Question: When you want to add an hyperlink in powerpoint you can access to it for example with right click in the shape that you want and selecting "Hyperlink...". Then appears this dialog box:

As you can see there appears the slide names but those slides numbers are not the same that you can get with ActivePresentation.Slides(sliNum).Name. How can I get those names with VBA?
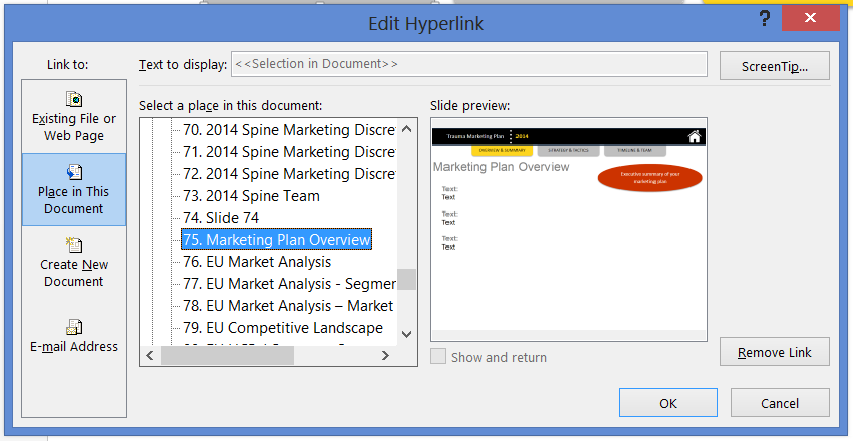
Answer: This seams to be slide index and title shape text or slide name if title not found:
'''
Function SlideTitle(ByVal Slide As Slide) As String
If Slide.Shapes.HasTitle Then
SlideTitle = Slide.SlideIndex & ". " & Slide.Shapes.Title.TextFrame.TextRange.Text
Else
SlideTitle = Slide.SlideIndex & ". " & Slide.Name
End If
End Function
'''